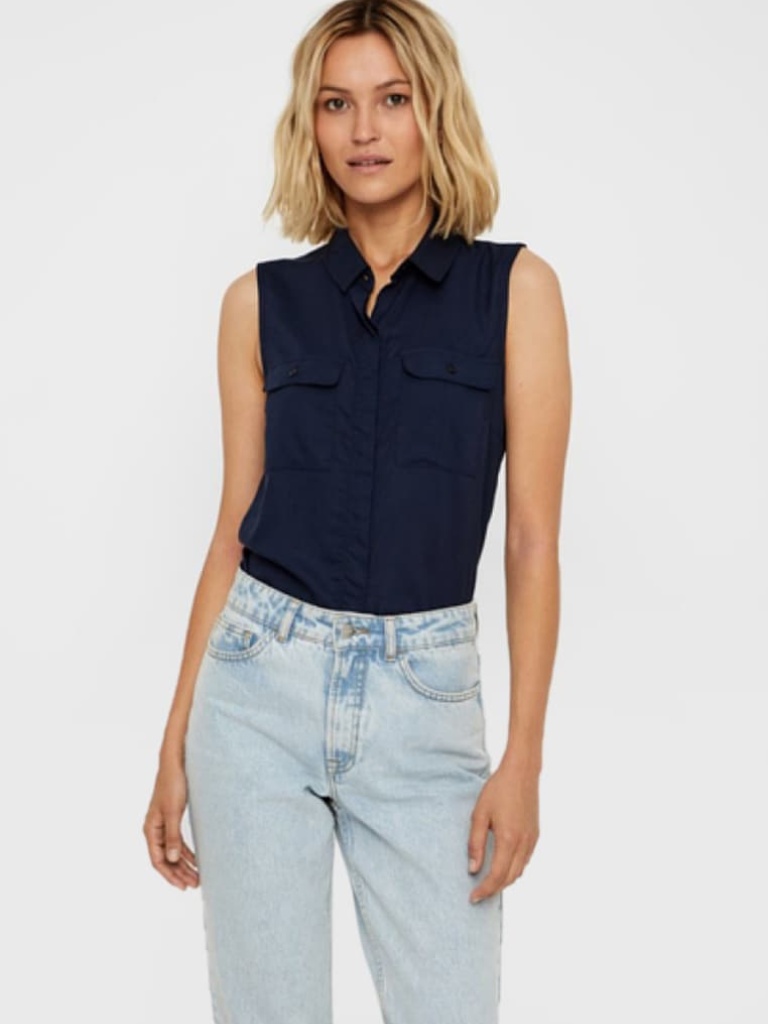
cotton relaxed sleeveless hip length Fully Tucked in collared blouse